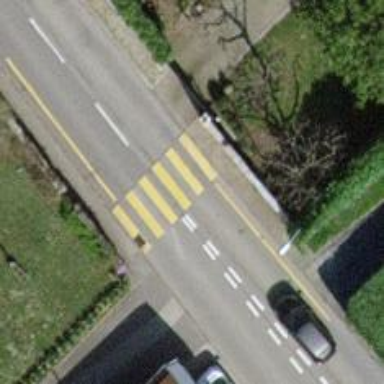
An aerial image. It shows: Uncontrolled road crossing.